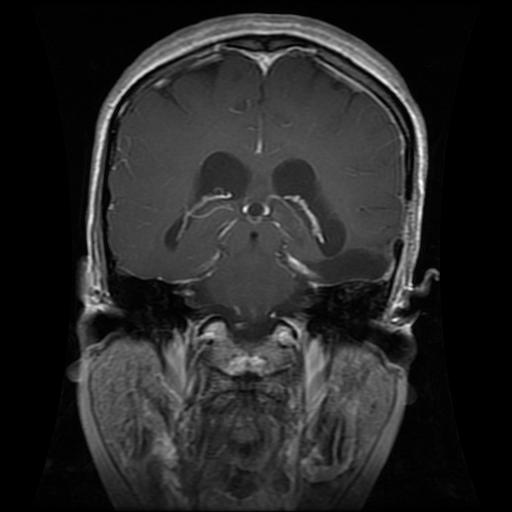
Label: glioma